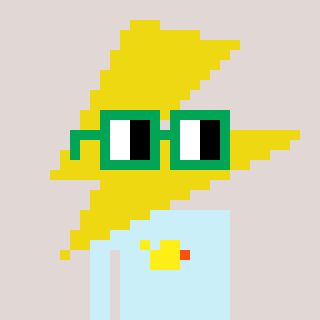
a pixel art character with square green glasses, a lightning bolt-shaped head and a cold-colored body on a warm background